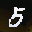
Label: 5